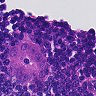
Metastatic tissue present: yes